Field crop: maize
Growth stage: 2
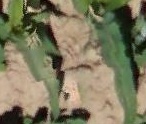
Species: maize